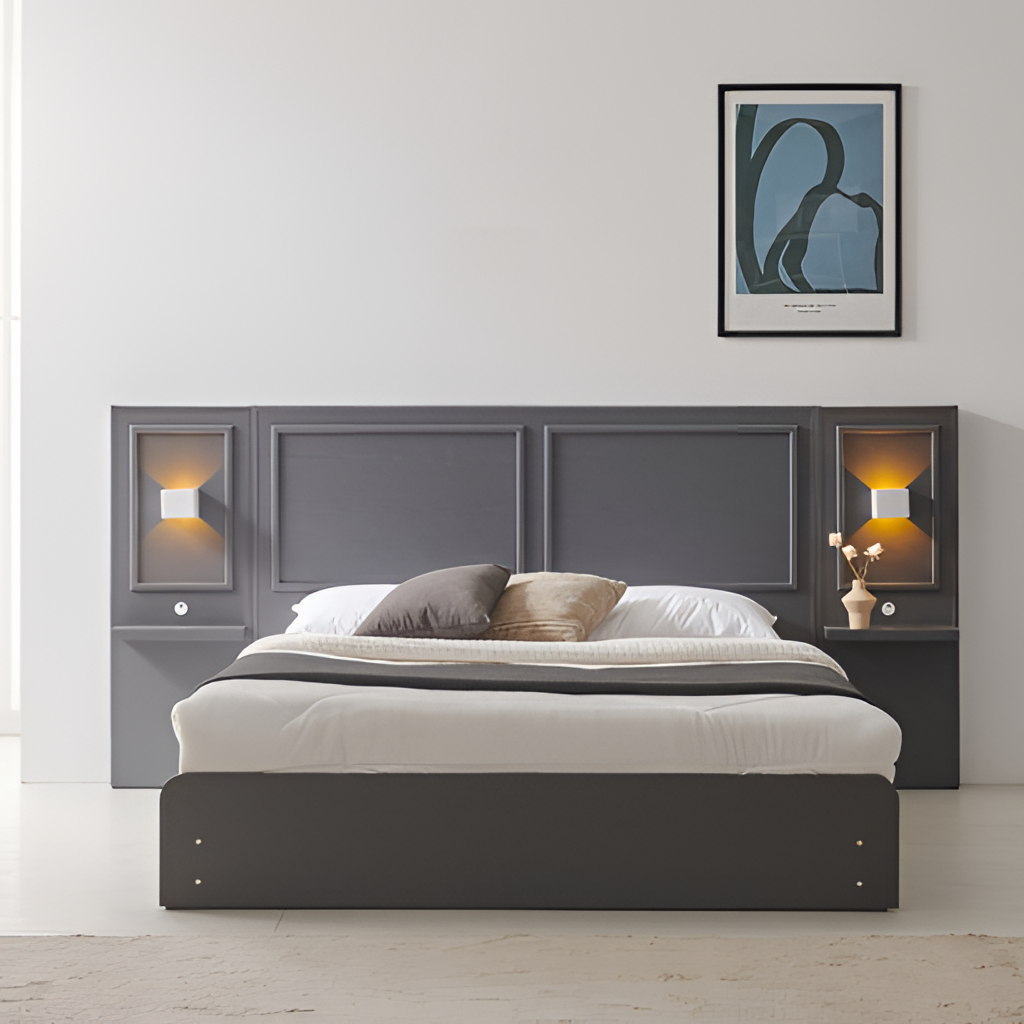
bedroom, wood headboard, wood flooring, with plank pattern, modern, white paint wallpaper, with solid pattern